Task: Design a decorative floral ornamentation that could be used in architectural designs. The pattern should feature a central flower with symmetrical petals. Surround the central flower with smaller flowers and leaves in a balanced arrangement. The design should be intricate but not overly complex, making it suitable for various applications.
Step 935:
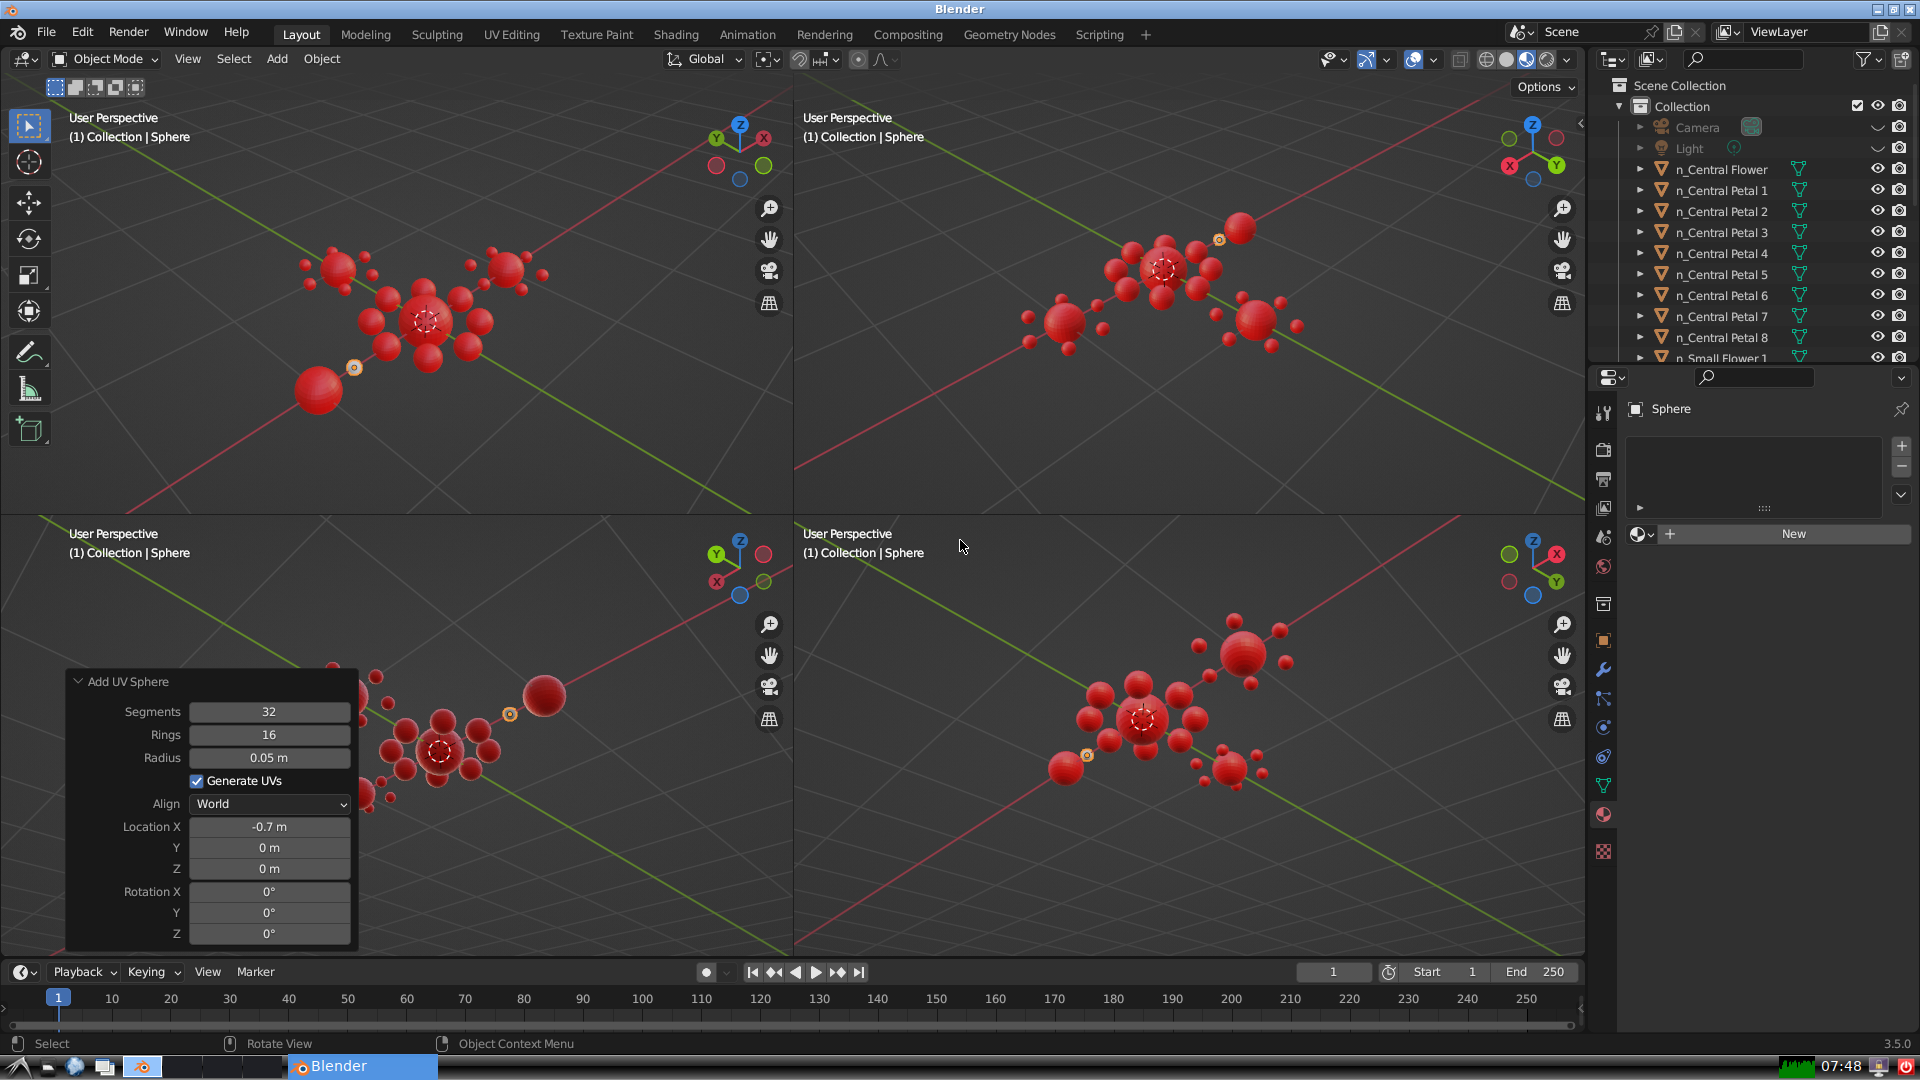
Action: {"mouse_move": [1608, 631]}